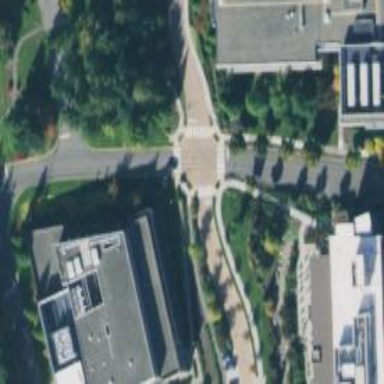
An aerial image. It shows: Marked footway crossing with zebra crossing sign.